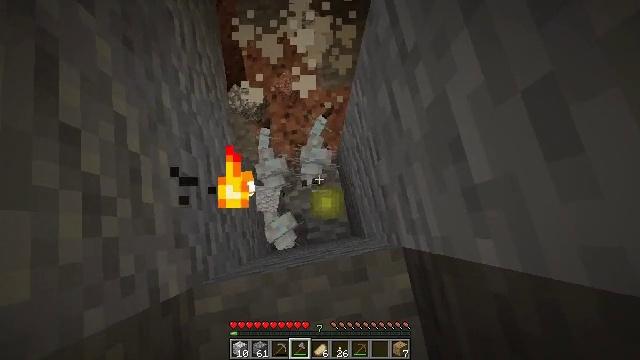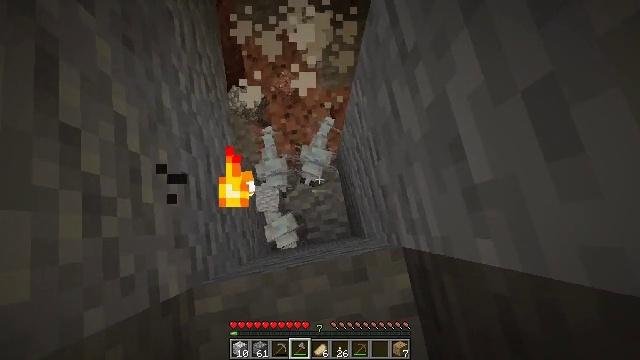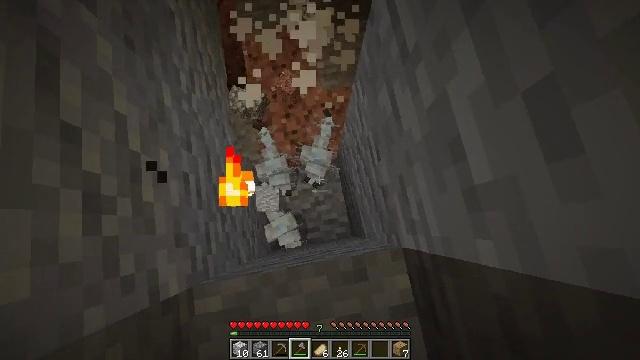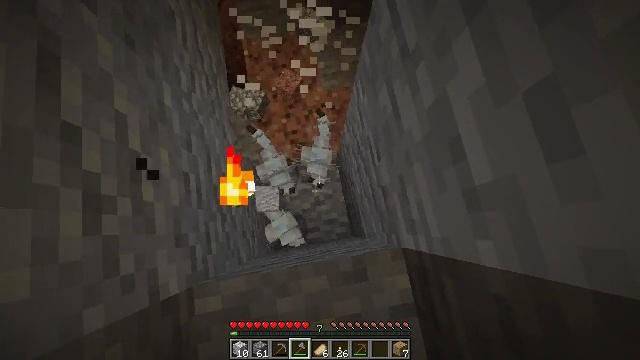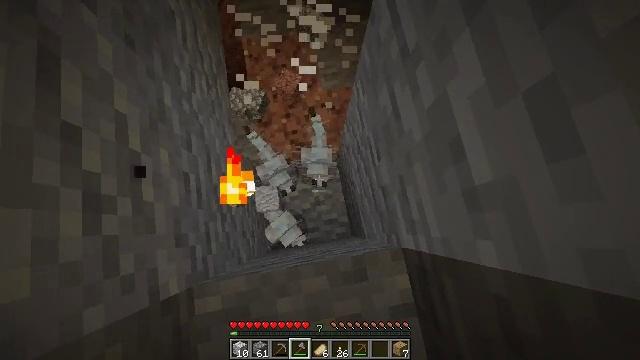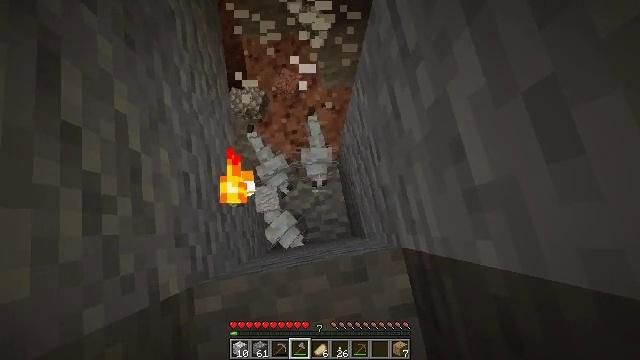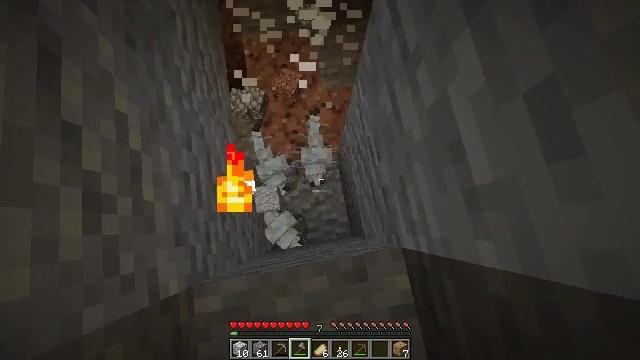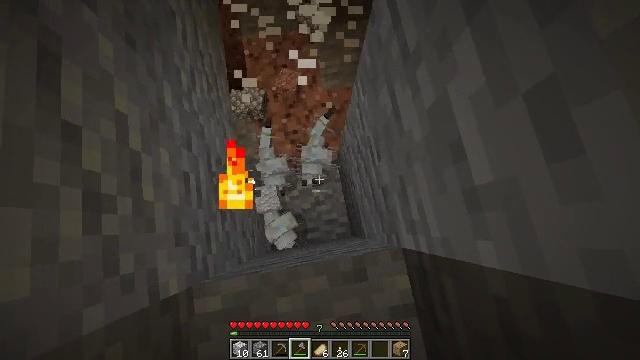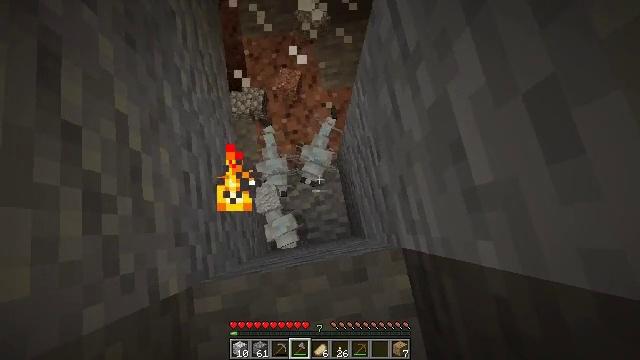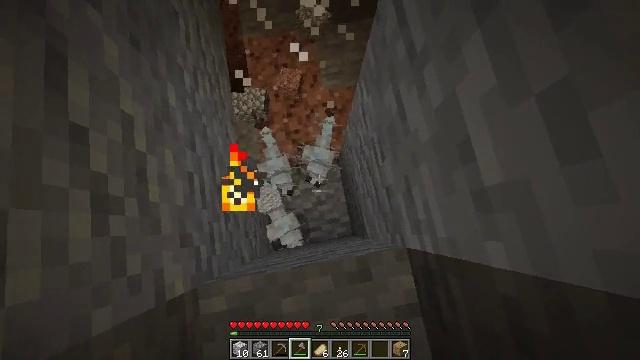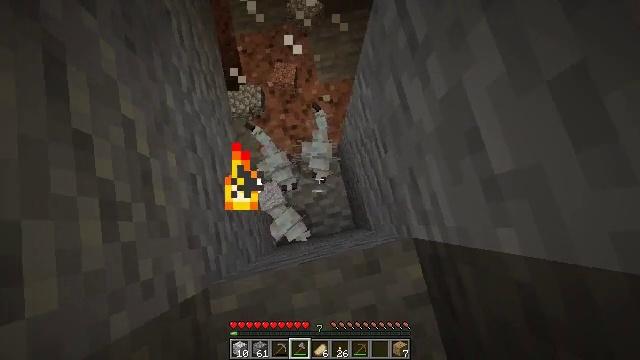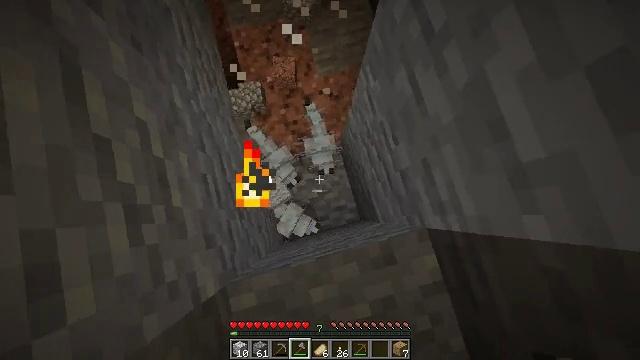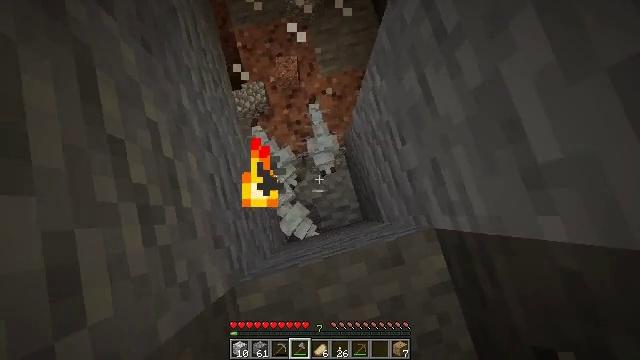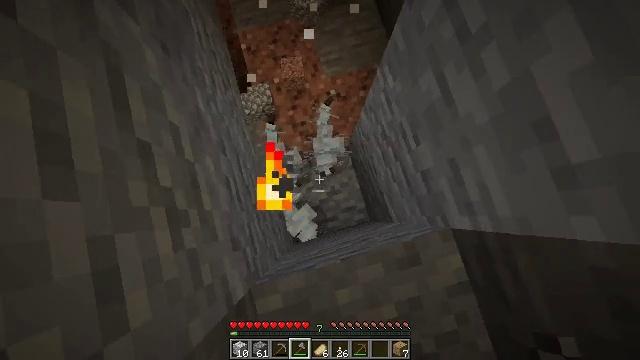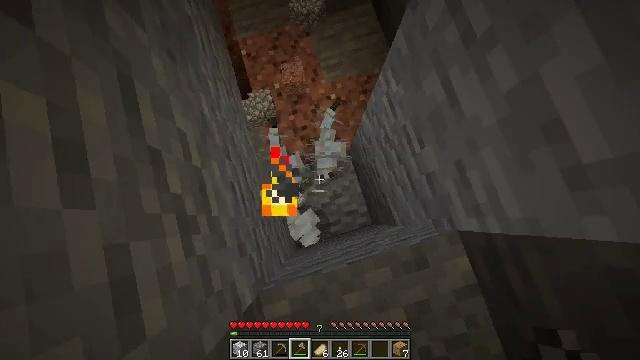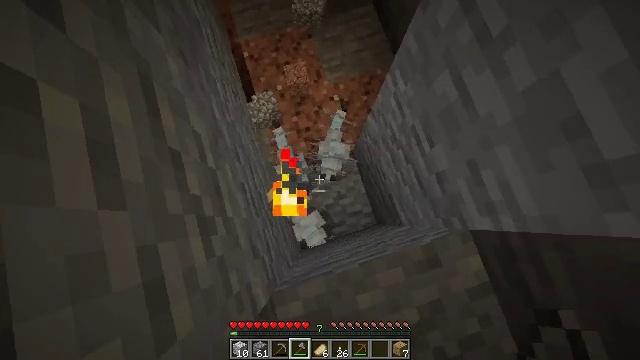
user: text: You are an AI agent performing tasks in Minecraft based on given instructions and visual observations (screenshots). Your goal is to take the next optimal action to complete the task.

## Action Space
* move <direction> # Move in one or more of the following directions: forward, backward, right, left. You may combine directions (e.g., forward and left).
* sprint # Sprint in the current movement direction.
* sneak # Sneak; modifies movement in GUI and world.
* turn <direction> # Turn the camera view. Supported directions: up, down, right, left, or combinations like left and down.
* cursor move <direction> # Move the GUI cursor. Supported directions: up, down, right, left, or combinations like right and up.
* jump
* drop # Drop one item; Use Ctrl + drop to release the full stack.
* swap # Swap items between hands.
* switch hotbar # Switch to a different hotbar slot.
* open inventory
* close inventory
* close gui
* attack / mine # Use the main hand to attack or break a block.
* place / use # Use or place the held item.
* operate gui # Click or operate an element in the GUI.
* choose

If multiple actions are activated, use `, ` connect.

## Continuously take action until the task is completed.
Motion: motion action
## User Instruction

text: Fight against silverfish.
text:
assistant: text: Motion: sneak
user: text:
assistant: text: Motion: sneak
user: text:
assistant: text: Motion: sneak
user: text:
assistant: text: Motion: sneak
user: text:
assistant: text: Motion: sneak
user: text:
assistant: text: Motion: sneak
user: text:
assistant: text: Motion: sneak
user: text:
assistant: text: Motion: sneak
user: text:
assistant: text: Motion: move left, sneak
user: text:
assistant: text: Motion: move left, sneak, turn right and down
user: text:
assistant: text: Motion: move left, sneak, turn right and down
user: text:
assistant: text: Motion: move left, sneak
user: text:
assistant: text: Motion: move left, sneak
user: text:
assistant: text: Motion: move left, sneak
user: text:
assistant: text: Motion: sneak
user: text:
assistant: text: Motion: sneak
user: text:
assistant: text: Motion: sneak
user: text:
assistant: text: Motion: sneak
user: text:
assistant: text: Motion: sneak
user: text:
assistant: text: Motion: sneak, attack / mine
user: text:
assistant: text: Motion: sneak, attack / mine
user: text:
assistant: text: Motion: sneak, attack / mine
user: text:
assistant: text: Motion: sneak
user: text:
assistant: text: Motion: sneak, turn right
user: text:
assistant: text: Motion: sneak, turn right
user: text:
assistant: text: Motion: sneak
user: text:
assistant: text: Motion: sneak
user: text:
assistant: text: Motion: sneak
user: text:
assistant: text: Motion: sneak
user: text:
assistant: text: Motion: sneak